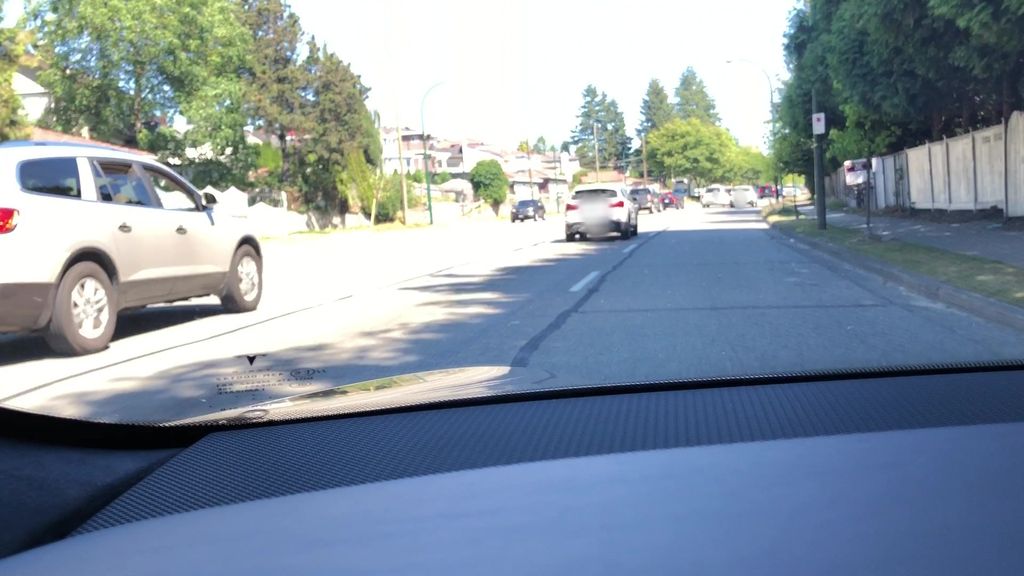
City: vancouver